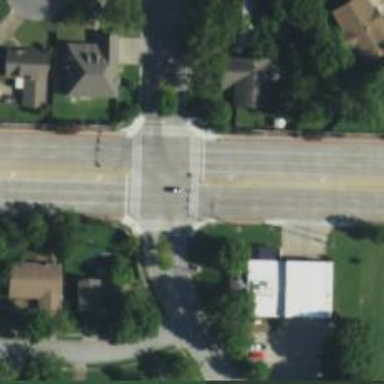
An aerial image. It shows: Crossing road.